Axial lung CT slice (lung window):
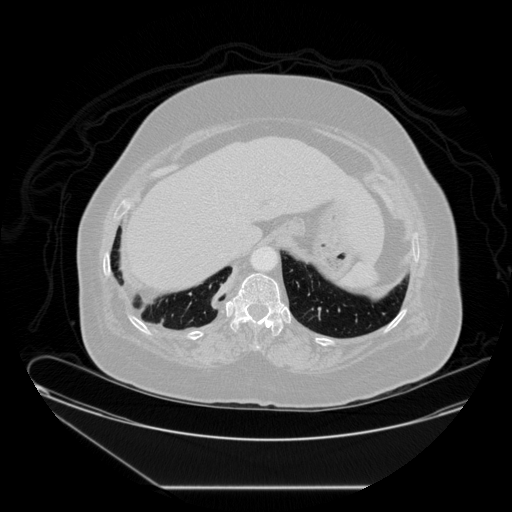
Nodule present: no